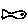
Label: fish